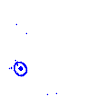
Particle: proton